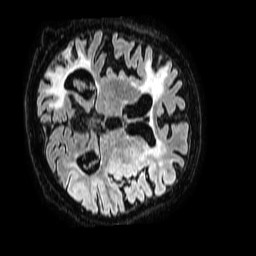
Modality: FLAIR
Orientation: axial
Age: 88
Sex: male
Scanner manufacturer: philips
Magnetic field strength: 1.5 T
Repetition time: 4.8 s
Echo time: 0.3 s